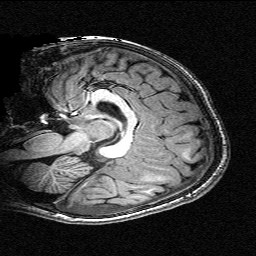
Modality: T1w
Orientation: sagittal
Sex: male
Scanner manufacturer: siemens
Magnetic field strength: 3 T
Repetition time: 2.3 s
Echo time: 0.00336 s